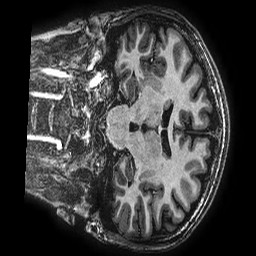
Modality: T1w
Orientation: coronal
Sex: female
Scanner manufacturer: ge
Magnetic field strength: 3 T
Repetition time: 0.00766 s
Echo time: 0.003476 s